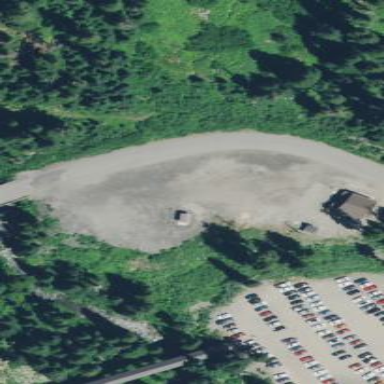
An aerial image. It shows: Parking area with unpaved surface.